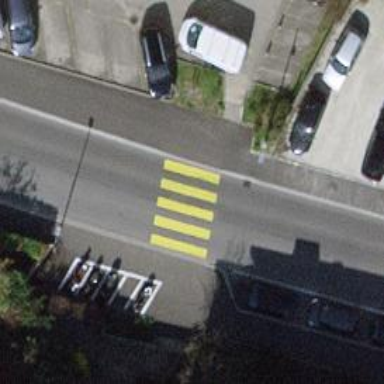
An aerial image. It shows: Zebra crossing on the road.